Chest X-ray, PA view. Patient: 62 years old, sex F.
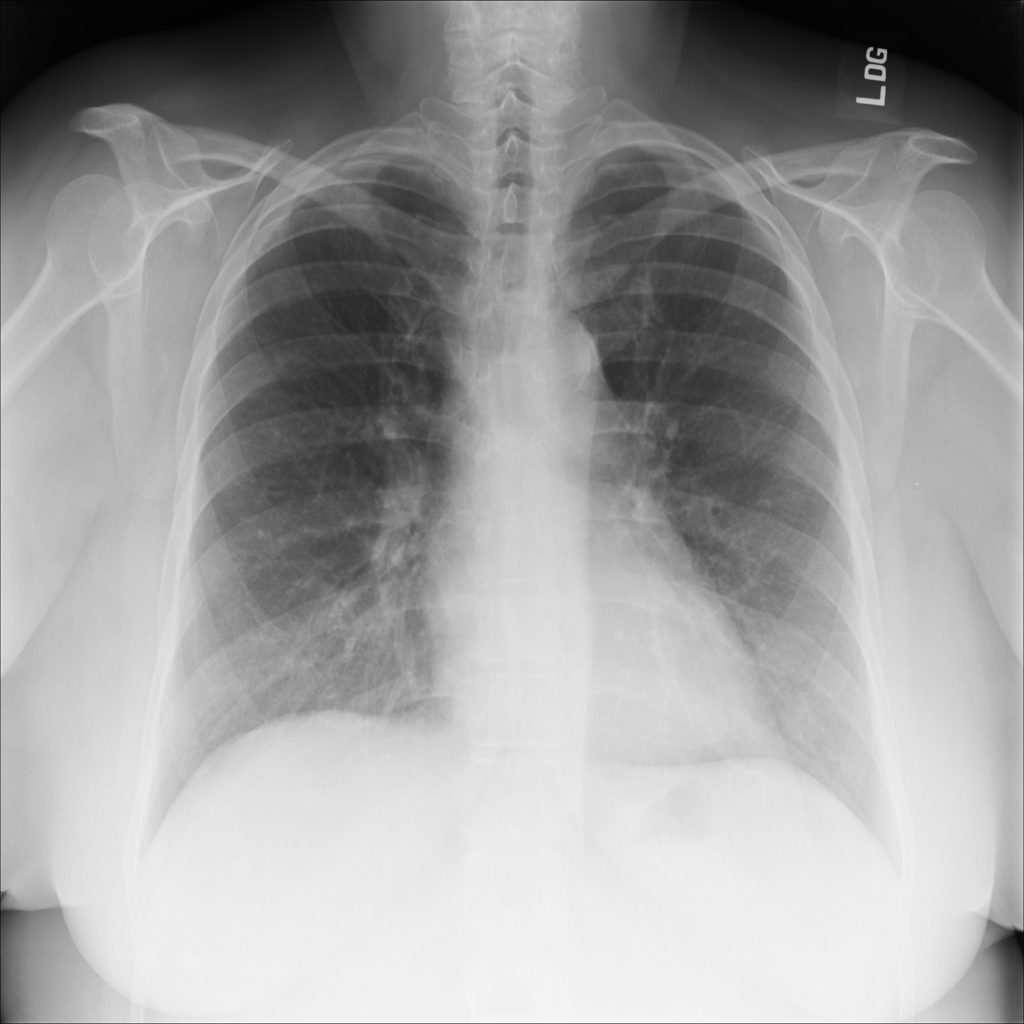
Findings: Mass